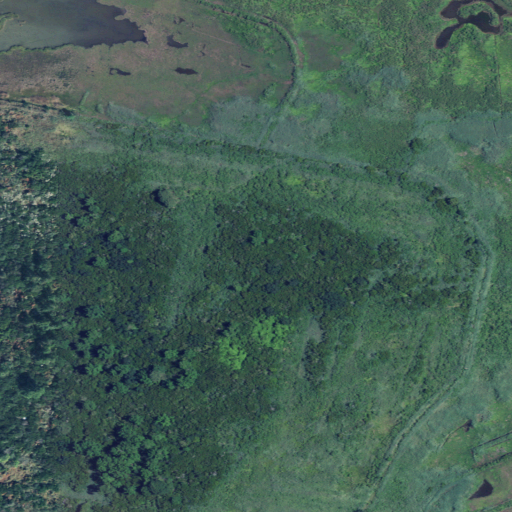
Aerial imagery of island in Delaware named Rawley Island containing woody wetlands, herbaceous wetlands, and open water